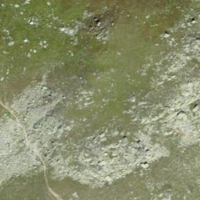
EUNIS habitat code: 31
Species observed at this site:
Falco tinnunculus
Accipiter gentilis